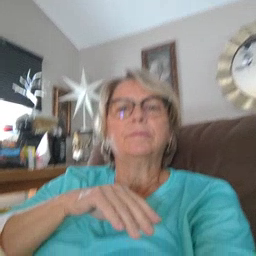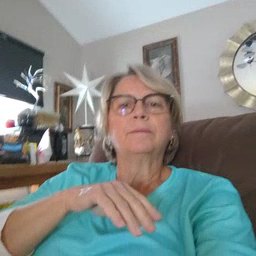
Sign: dirty